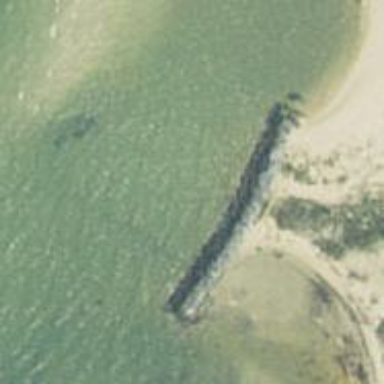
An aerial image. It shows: Breakwater structure.